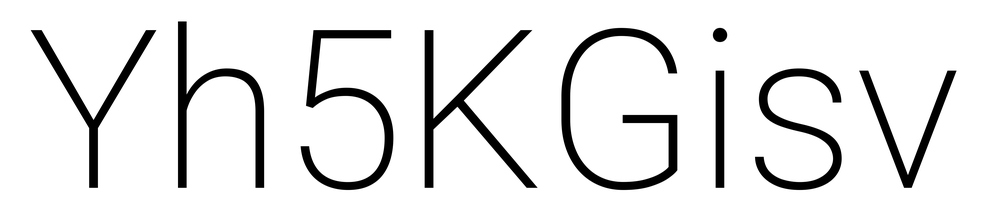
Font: Roboto_ExtraLight